Question: I have the following R MWE making use of igraph (<URL>.
'''
###################
##MWE
iref.sub <- matrix(c("<PHONE>","<PHONE>","<PHONE>","<PHONE>","<PHONE>","<PHONE>","<PHONE>","<PHONE>","<PHONE>","<PHONE>","855318","<PHONE>","<PHONE>","763487","855318","<PHONE>","<PHONE>","907507","907507","907507","<PHONE>","<PHONE>","763487","<PHONE>","855318","<PHONE>","<PHONE>","907507","<PHONE>","<PHONE>","799094","955359","<PHONE>","623716","<PHONE>","<PHONE>","917390","<PHONE>","<PHONE>|<PHONE>","<PHONE>","<PHONE>","990926","X","X","X","X","X","X","X","X","X","X","C|X","X","X","X","1","1","1","1","1","1","1","1","1","1","1","1","1","1"), ncol=5)
mygraph <- convert_edgeList_to_graph(iref.sub, "undirected", "igraph")
#mylayout <- layout.kamada.kawai(simplify(mygraph, edge.attr.comb="min"))
mylayout <- layout.kamada.kawai(mygraph)
#postscript("test.eps", width = 6.83, height = 6, horizontal = FALSE, onefile = FALSE, paper = "special", colormodel = "cmyk", family = "Arial")
png(filename="test.png")
#plot(simplify(mygraph, edge.attr.comb="min"), layout=mylayout)
plot(mygraph, layout=mylayout)
dev.off()
###################
'''
I use the option "simplify" to prevent loops from appearing, but such function doesn't seem to work... I get the following error:
'''
Error in (function (classes, fdef, mtable) :
unable to find an inherited method for function 'simplify' for signature '"igraph"'
'''
In the MWE I show the line with the "simplify" option commented, notice how removing "simplify" the command works, but the loops that I want to avoid appear...
On another note, I don't want the output in .png format, but in .eps. I use the line:
'''
postscript("test.eps", width = 6.83, height = 6, horizontal = FALSE, onefile = FALSE, paper = "special", colormodel = "cmyk", family = "Arial")
'''
as specified in <URL>. I use that line with no problem whatsoever when making all kinds of plots, but when using it with network like the one here, I get the error:
'''
Error in text.default(x, y, labels = labels, col = label.color, family = label.family, :
family 'serif' not included in postscript() device
'''
Please help!
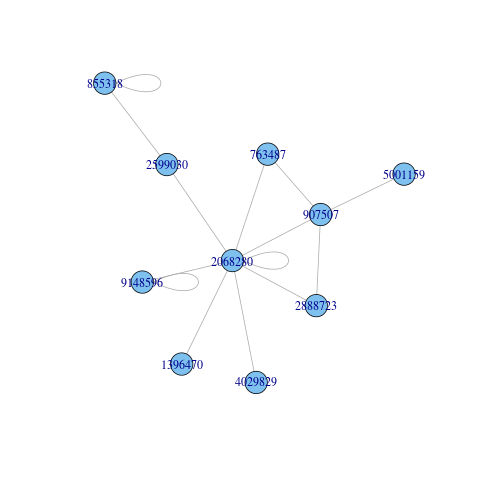
Answer: Thanks to @bergant, I am posting here the answer.
-Use igraph::simplify in case there is another package masking the function.
-Add the option vertex.label.family="Arial" to override the serif default.
'''
###################
##MWE
iref.sub <- matrix(c("<PHONE>","<PHONE>","<PHONE>","<PHONE>","<PHONE>","<PHONE>","<PHONE>","<PHONE>","<PHONE>","<PHONE>","855318","<PHONE>","<PHONE>","763487","855318","<PHONE>","<PHONE>","907507","907507","907507","<PHONE>","<PHONE>","763487","<PHONE>","855318","<PHONE>","<PHONE>","907507","<PHONE>","<PHONE>","799094","955359","<PHONE>","623716","<PHONE>","<PHONE>","917390","<PHONE>","<PHONE>|<PHONE>","<PHONE>","<PHONE>","990926","X","X","X","X","X","X","X","X","X","X","C|X","X","X","X","1","1","1","1","1","1","1","1","1","1","1","1","1","1"), ncol=5)
mylayout <- layout.kamada.kawai(igraph::simplify(mygraph, edge.attr.comb="min"))
mylayout <- layout.kamada.kawai(mygraph)
postscript("test.eps", width = 6.83, height = 6, horizontal = FALSE, onefile = FALSE, paper = "special", colormodel = "cmyk", family = "Arial")
plot(igraph::simplify(mygraph, edge.attr.comb="min"), layout=mylayout, vertex.label.family="Arial")
dev.off()
###################
'''